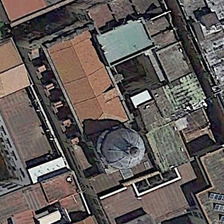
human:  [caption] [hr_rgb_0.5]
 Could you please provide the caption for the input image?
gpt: the dome is located in the middle of the residential area .

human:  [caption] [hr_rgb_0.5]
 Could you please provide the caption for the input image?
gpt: the church is surrounded by large houses .

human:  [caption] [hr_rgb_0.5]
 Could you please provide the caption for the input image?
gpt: the church is surrounded by large houses .

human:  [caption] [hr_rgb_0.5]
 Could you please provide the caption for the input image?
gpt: the dome is located in the middle of the residential area .

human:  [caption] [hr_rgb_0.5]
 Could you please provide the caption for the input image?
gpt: the dome is located in the middle of the residential area .